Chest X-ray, AP view. Patient: 43 years old, sex F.
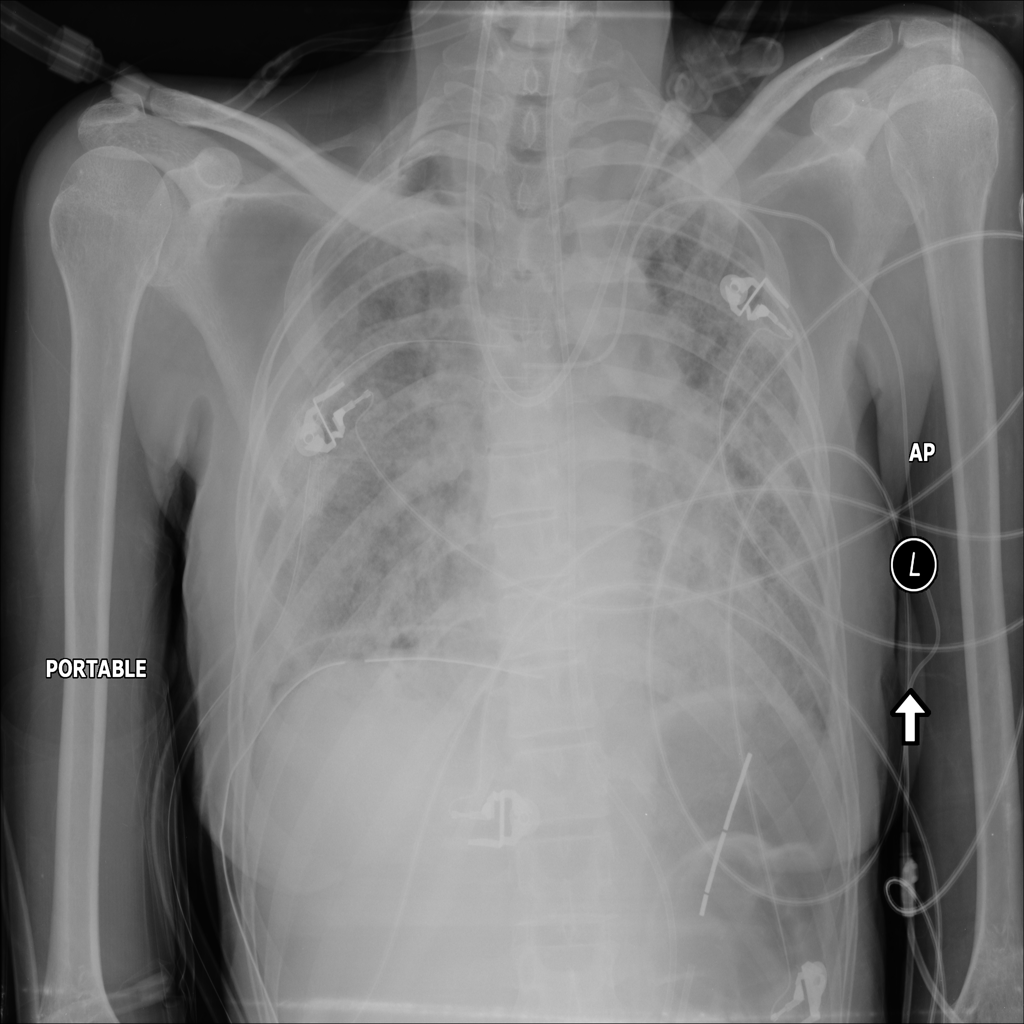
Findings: Infiltration, Pneumothorax